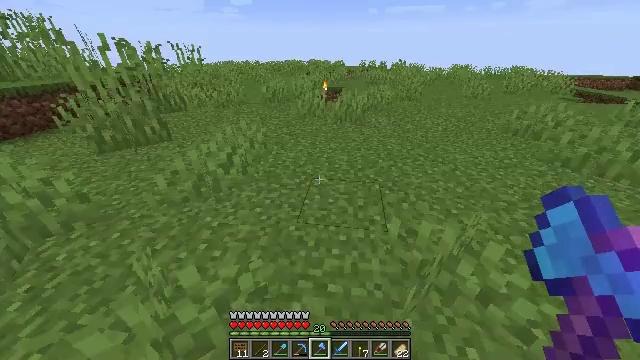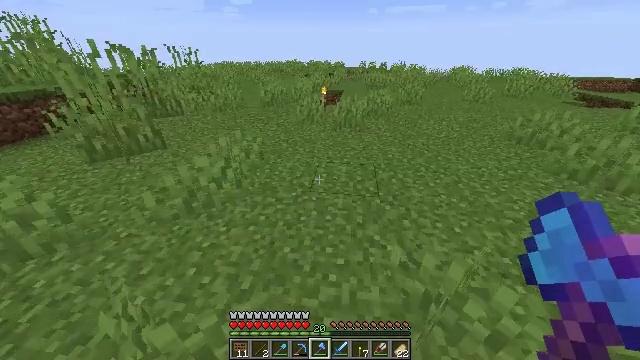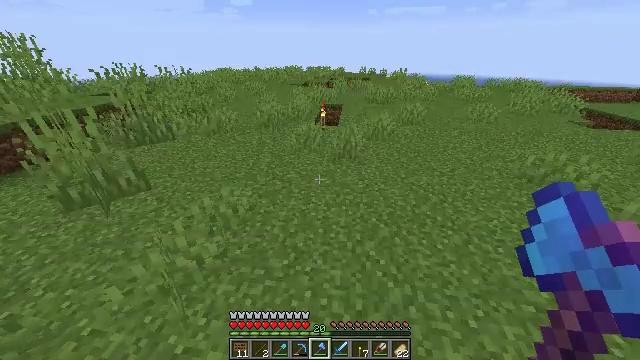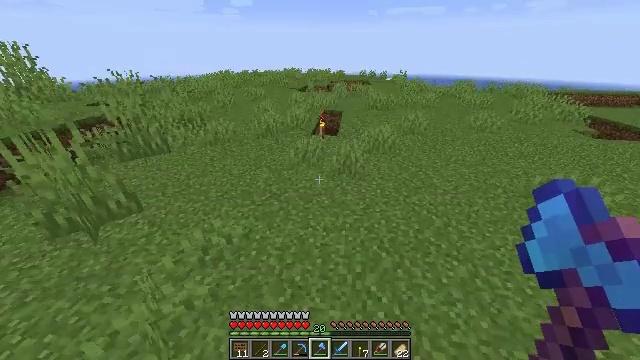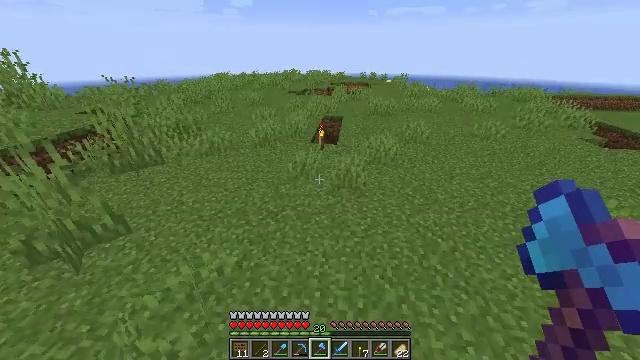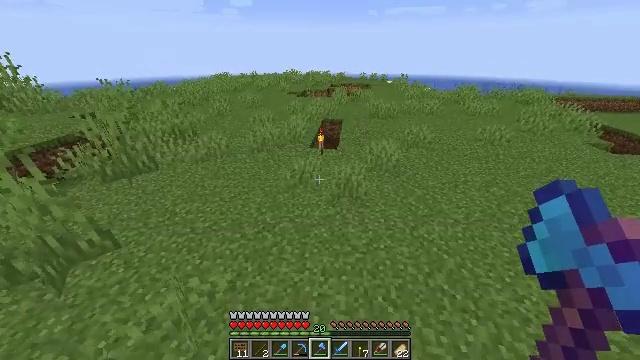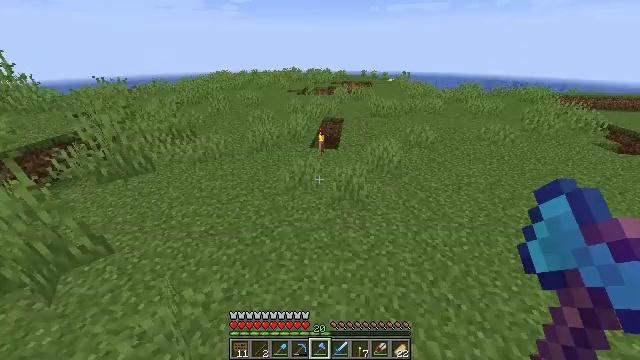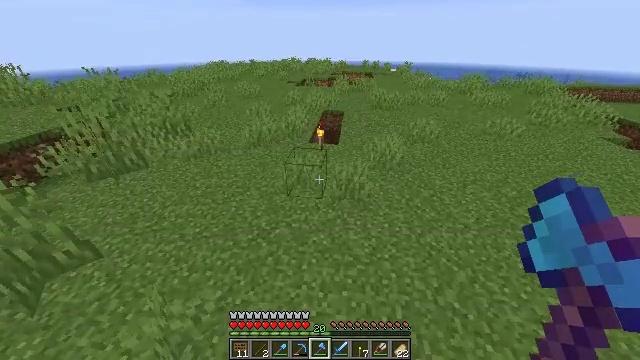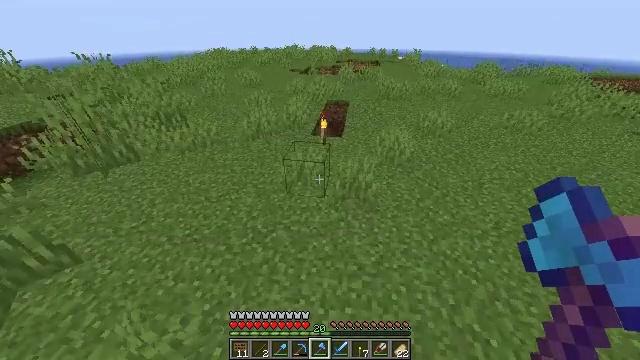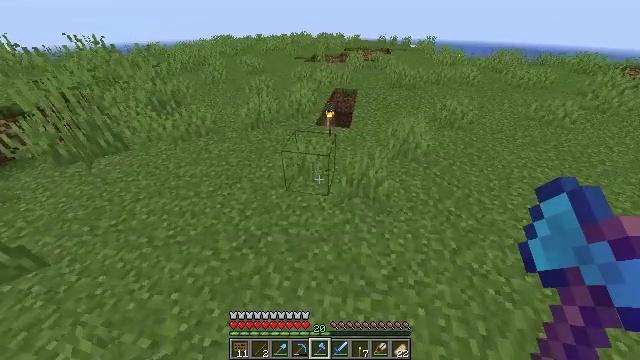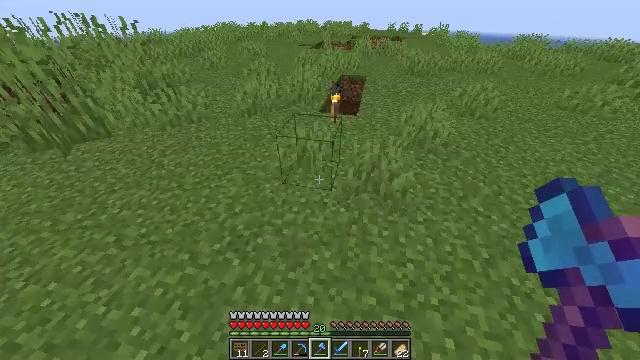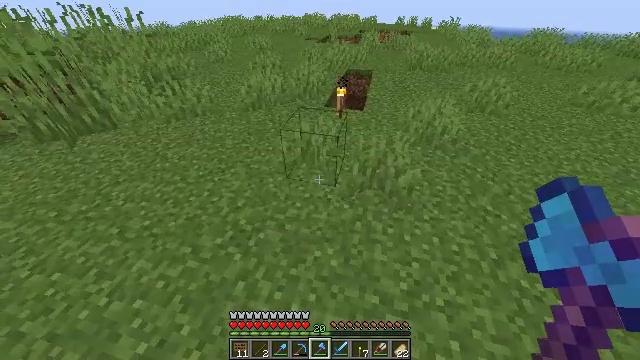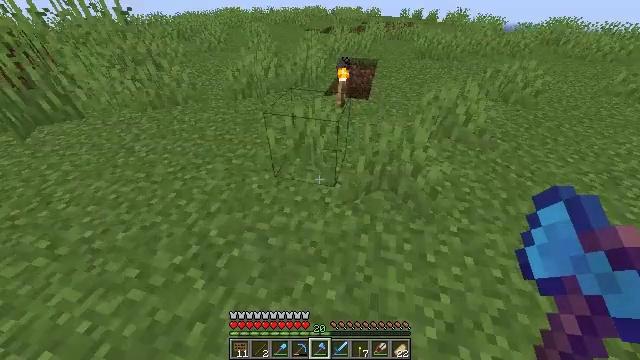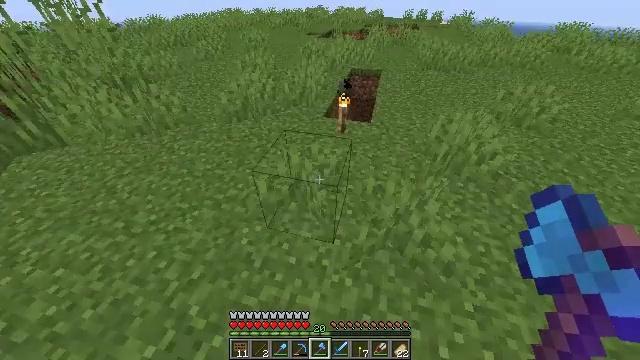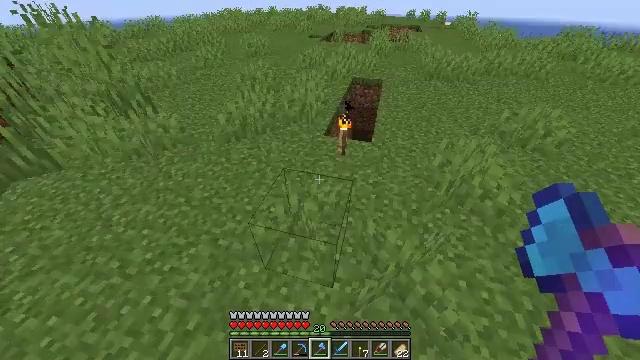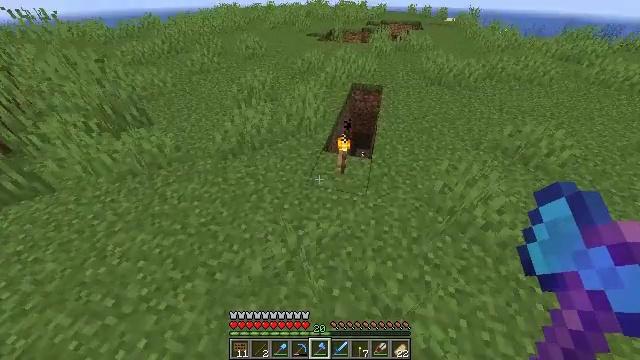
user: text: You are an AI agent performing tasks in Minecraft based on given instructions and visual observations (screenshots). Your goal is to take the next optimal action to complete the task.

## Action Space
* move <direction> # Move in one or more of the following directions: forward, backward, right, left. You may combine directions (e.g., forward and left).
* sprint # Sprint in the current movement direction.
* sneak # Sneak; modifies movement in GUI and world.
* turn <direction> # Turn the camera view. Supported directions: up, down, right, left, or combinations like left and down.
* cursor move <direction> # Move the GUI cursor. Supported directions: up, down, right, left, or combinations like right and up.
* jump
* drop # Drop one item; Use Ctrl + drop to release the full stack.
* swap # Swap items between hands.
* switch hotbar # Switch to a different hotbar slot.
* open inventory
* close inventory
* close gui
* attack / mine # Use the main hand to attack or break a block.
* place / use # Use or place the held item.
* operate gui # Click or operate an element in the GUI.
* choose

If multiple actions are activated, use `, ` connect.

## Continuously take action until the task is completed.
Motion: motion action
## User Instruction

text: Mine the torch on the wall.
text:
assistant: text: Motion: move forward, jump
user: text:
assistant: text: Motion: move forward, jump
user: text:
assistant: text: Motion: move forward, jump
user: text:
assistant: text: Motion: move forward, sprint, jump
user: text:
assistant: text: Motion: move forward, sprint, jump
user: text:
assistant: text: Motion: move forward, sprint, jump
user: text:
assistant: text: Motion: move forward, sprint, turn down, jump
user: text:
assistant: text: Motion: move forward, turn left and down, jump
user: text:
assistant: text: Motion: move forward, turn left and down, jump
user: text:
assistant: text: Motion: move forward, turn left and down, jump
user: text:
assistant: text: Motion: move forward, turn left and down, jump
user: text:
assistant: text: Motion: move forward, sprint, jump
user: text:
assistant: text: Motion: move forward, sprint, jump
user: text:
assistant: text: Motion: move forward, sprint, jump
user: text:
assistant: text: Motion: move forward, turn down, jump
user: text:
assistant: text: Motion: move forward, turn right and down, jump
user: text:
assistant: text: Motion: move forward, turn right and down
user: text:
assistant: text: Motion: move forward, turn right and down
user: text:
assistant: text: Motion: move forward, turn right and down
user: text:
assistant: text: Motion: move forward, turn right and down
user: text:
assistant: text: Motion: move forward
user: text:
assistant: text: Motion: move forward
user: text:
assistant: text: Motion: move forward, sprint, turn down
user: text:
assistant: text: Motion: move forward, sprint, turn down
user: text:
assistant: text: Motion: move forward, sprint, turn down
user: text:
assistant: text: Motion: move forward, sprint
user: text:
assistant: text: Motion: move forward
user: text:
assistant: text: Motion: move forward
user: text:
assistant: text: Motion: move forward
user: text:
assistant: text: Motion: move forward, sprint